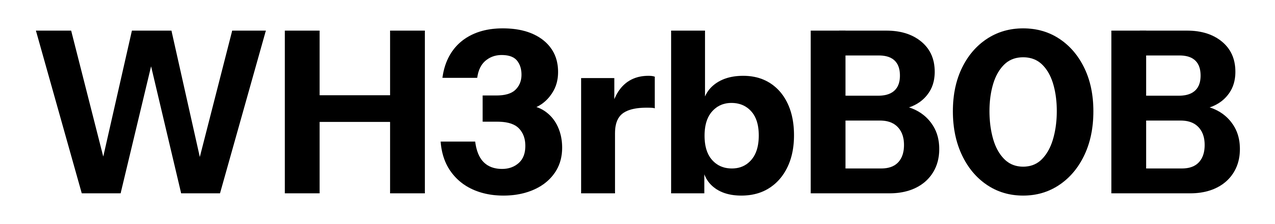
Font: InstrumentSans_Bold